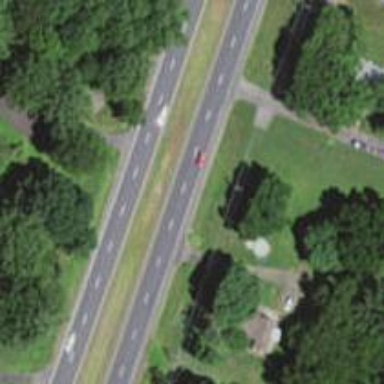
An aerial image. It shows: This image shows trunk highway that functions as expressway.